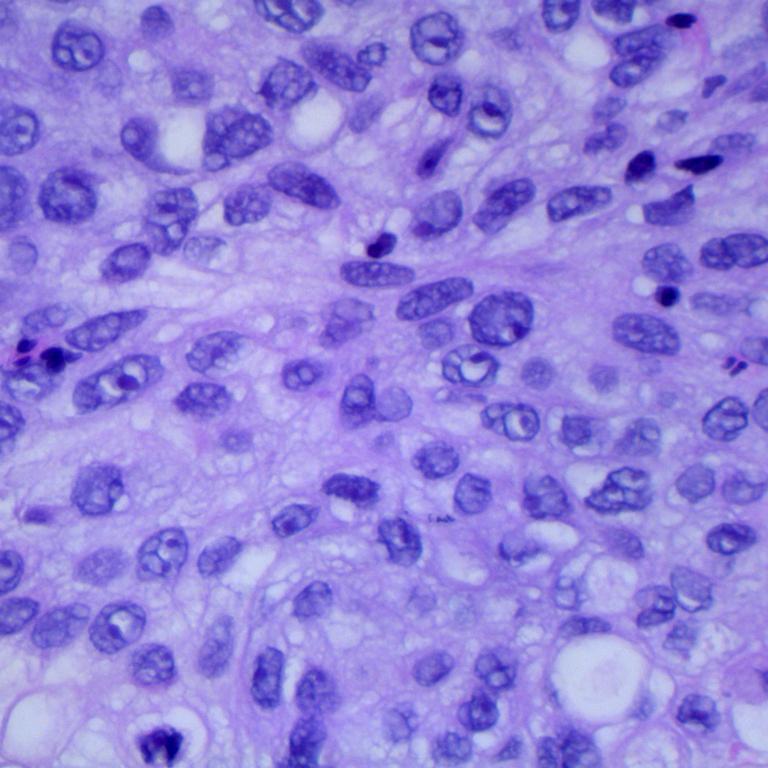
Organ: lung
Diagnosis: squamous carcinomas